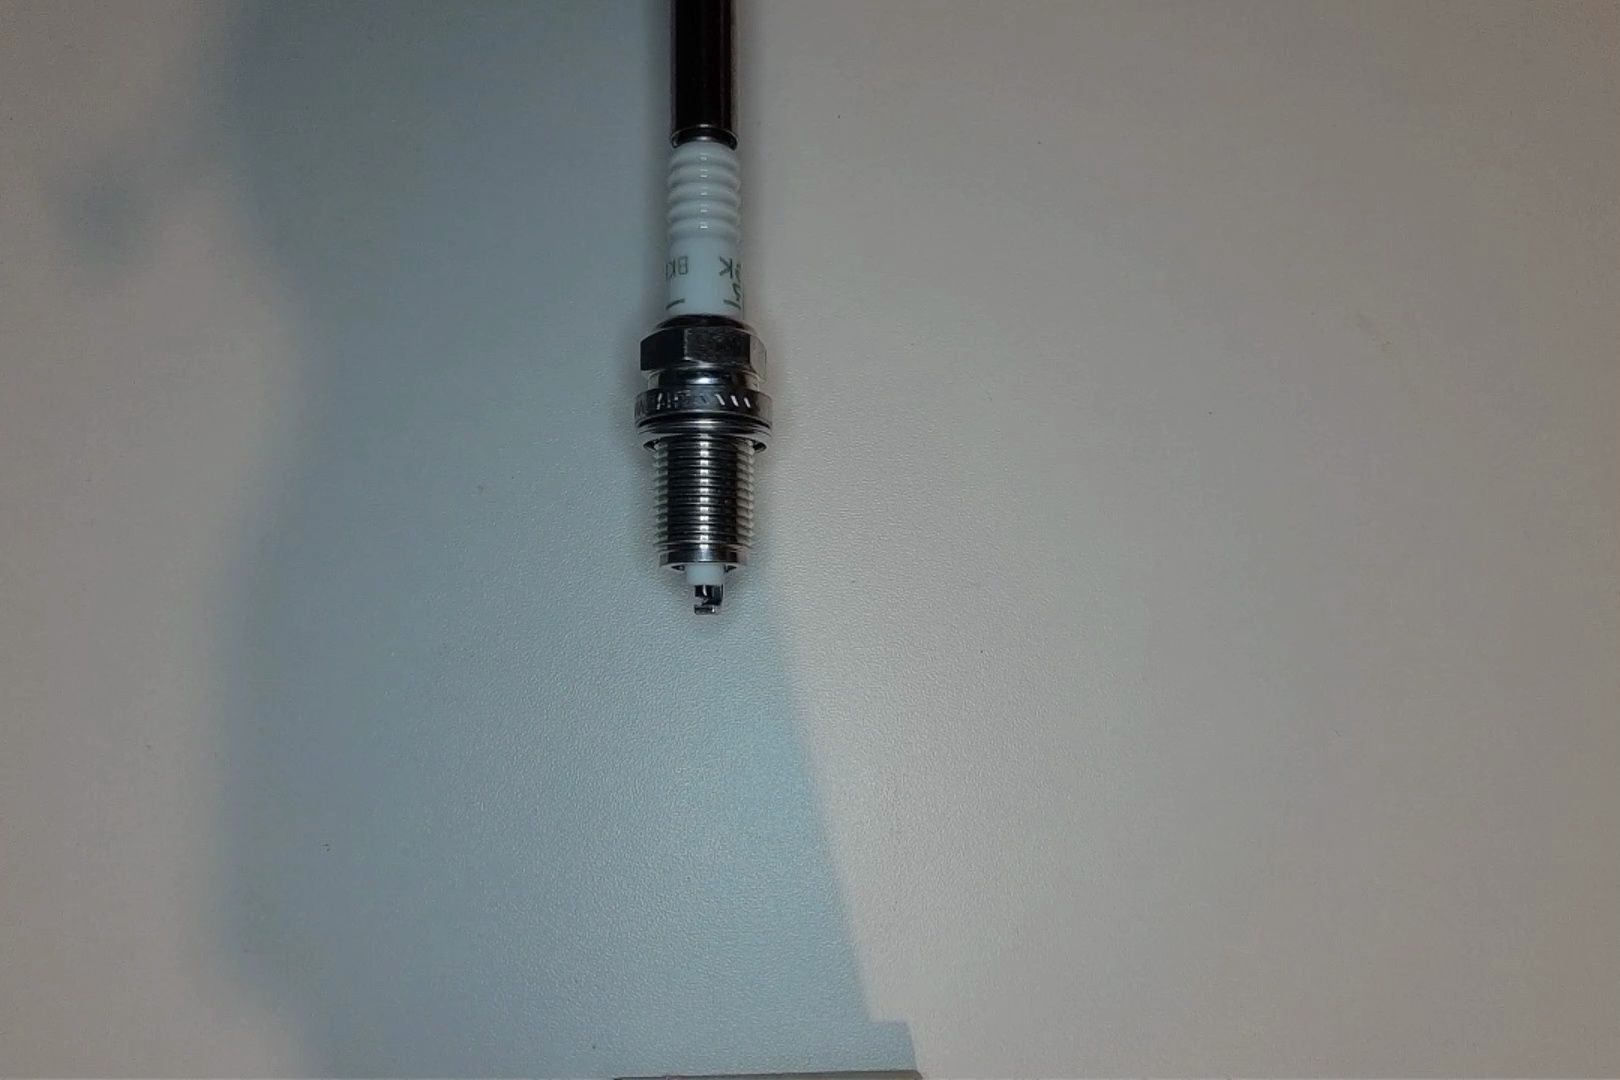
Label: no anomaly